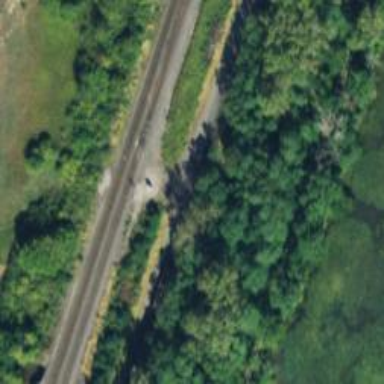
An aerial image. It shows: Site related to the railway.